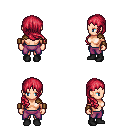
a pixel art fantasy rpg character, female body template, human, light skin, leather shoulder armor, magenta pants, ruby red right-swept hairstyle, leather bracers, black shoes, four views (front, back, left, right), 2x2 character sprite sheet, small pixel art, hard edges, no anti-aliasing